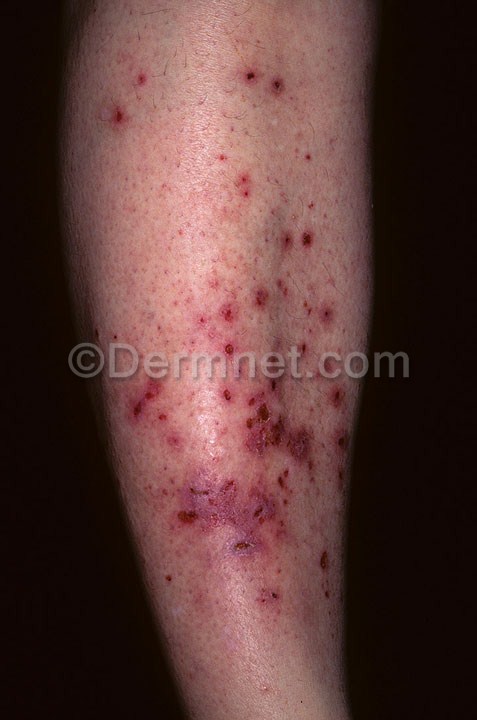
Disease: Cellulitis Impetigo and other Bacterial Infections